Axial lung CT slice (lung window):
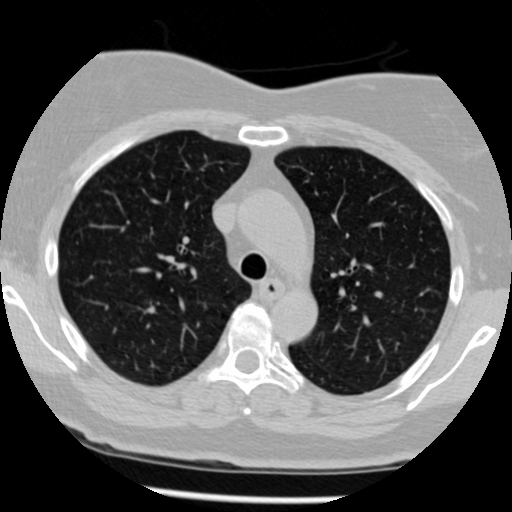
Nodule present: no